Question: I've searched both Apple's docs and online and could not find any reference on how to create separators like those in the picture below. There are blue lines that contain strings separating each cell.
How would I be able to create these? Thank you.

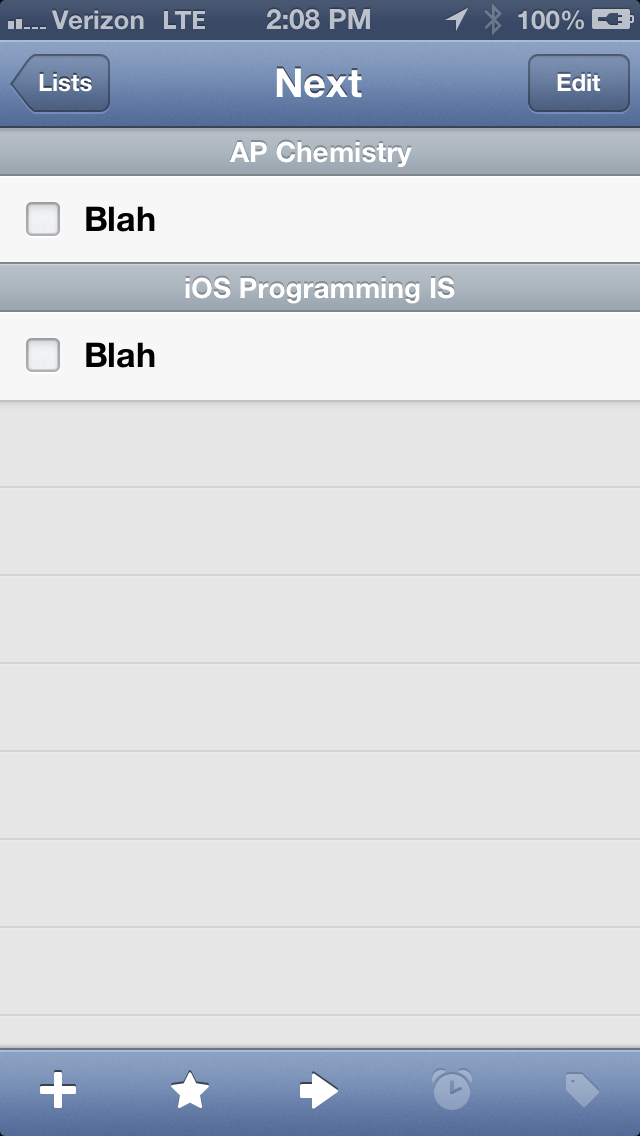
Answer: Those are the "Section Header Views". You can provide them by implementing the 'UITableViewDelegate' protocol. Specifically the 'tableView:viewForHeaderInSection:' method.
Hope this helps!